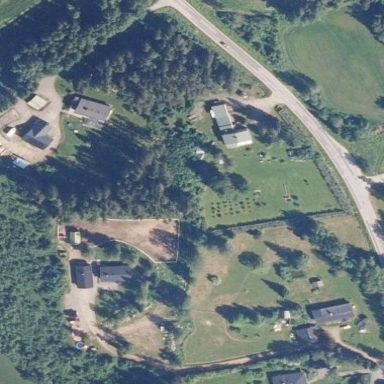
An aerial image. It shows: Farmyard area.